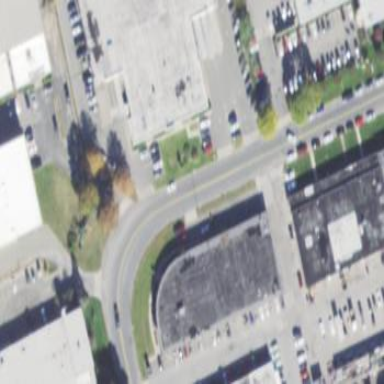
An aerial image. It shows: Commercial building.